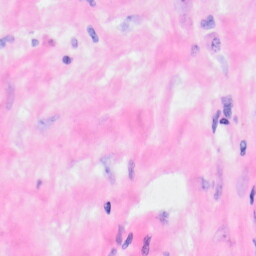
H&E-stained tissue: Kidney